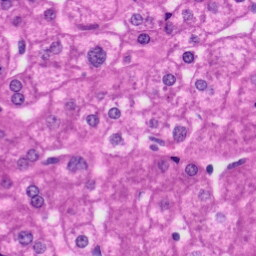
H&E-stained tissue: Liver